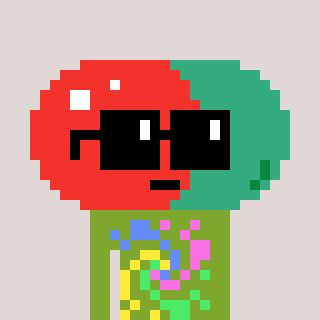
a pixel art character with square black sunglasses, a pill-shaped head and a slimegreen-colored body on a warm background